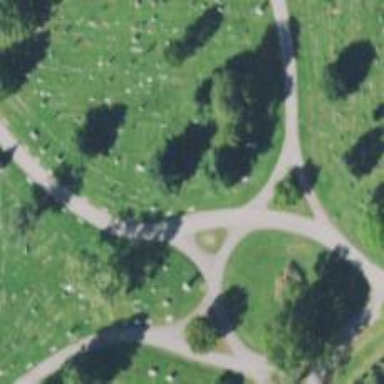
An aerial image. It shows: Cemetery.